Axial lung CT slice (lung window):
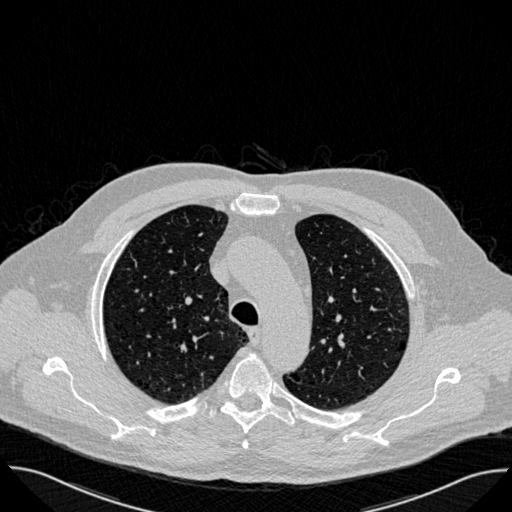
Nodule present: no